Interaction volume radius: 5 \u00c5
Interaction volume height: 20 \u00c5
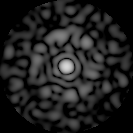
Disorder parameter: 0.8219